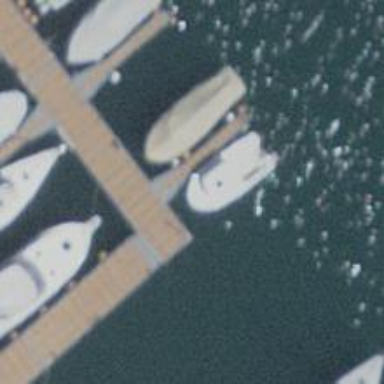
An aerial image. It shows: Man-made pier.